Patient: sex M, age 46
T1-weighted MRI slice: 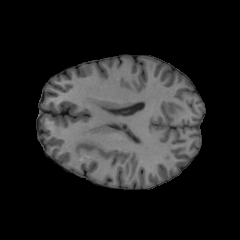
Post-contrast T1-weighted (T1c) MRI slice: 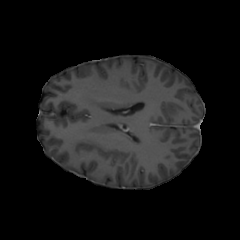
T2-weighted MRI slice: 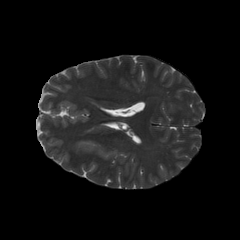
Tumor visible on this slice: yes
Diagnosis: Oligodendroglioma, IDH-mutant, 1p/19q-codeleted
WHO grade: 2